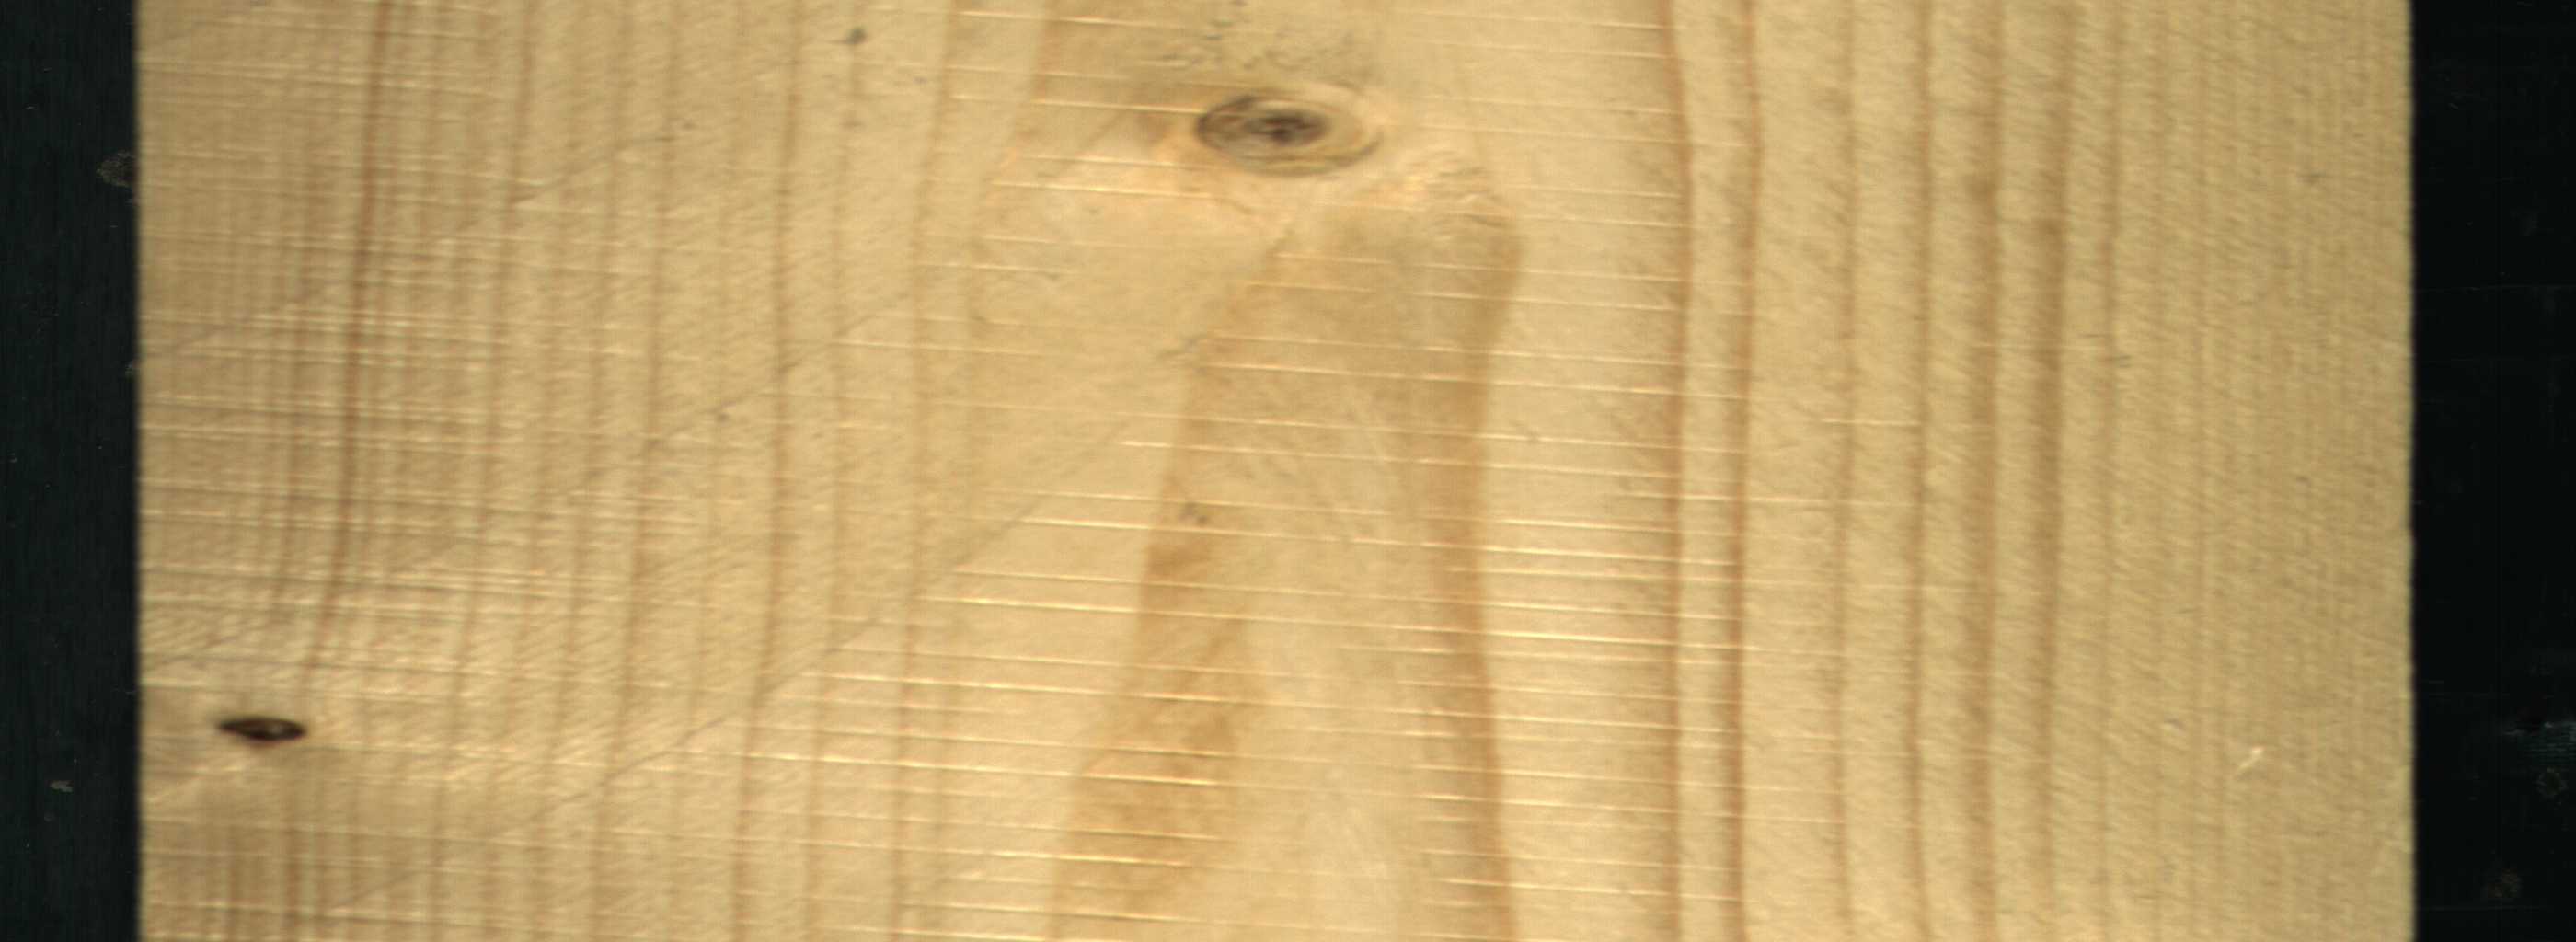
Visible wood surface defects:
Quartzity
Quartzity
Dead_Knot
Live_Knot